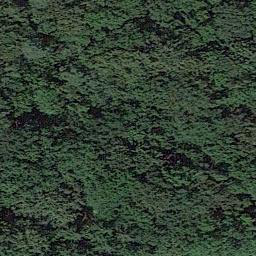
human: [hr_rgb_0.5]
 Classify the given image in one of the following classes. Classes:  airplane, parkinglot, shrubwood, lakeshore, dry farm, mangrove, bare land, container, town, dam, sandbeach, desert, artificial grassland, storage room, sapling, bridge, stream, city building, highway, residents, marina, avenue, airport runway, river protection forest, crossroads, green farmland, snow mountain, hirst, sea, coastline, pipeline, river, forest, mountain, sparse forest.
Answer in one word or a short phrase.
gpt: forest